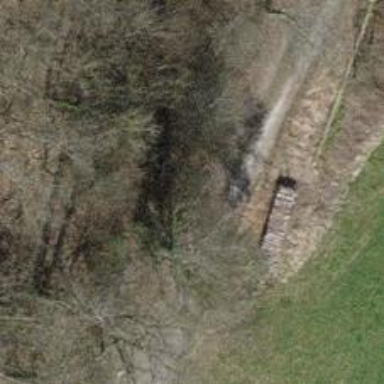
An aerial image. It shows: Bench.